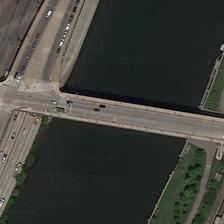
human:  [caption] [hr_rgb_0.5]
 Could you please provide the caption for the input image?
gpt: several buildings are in two sides of a river with a bridge .

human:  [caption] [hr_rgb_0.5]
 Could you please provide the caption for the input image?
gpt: a one-way bridge with four black cars on it .

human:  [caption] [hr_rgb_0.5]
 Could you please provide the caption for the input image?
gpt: a bridge is on a river with several buildings on two sides of it .

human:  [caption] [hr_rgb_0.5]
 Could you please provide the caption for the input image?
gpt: rural and urban area has been connected by the bridge across the river .

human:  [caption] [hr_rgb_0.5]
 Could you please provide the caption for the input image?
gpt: a bridge on a river connected two city subdivisions .